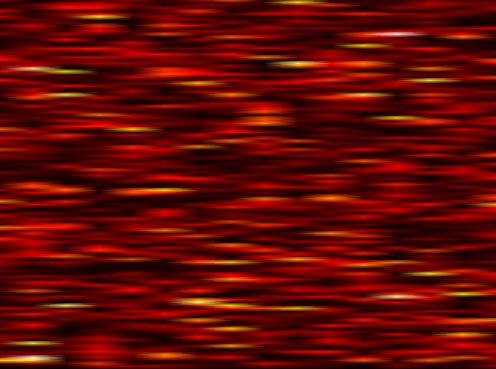
Label: FBMC